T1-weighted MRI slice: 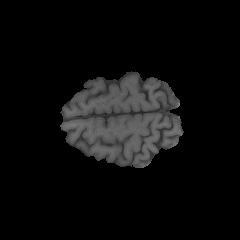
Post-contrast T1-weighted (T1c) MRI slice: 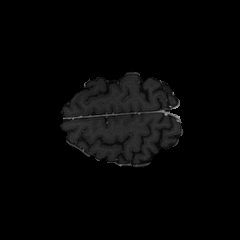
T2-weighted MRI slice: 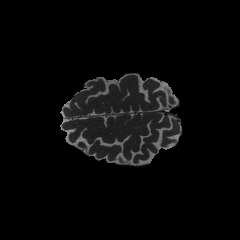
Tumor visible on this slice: no